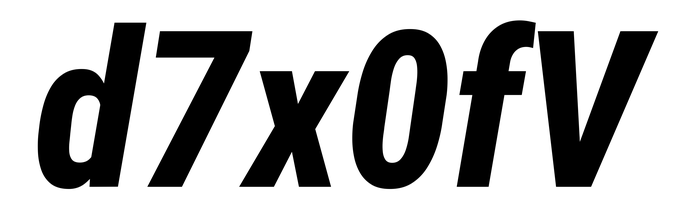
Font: Roboto-Italic_Condensed_ExtraBold_Italic